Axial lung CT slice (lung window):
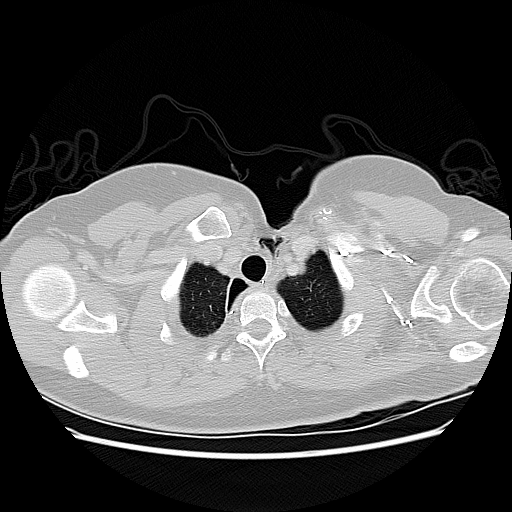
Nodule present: no